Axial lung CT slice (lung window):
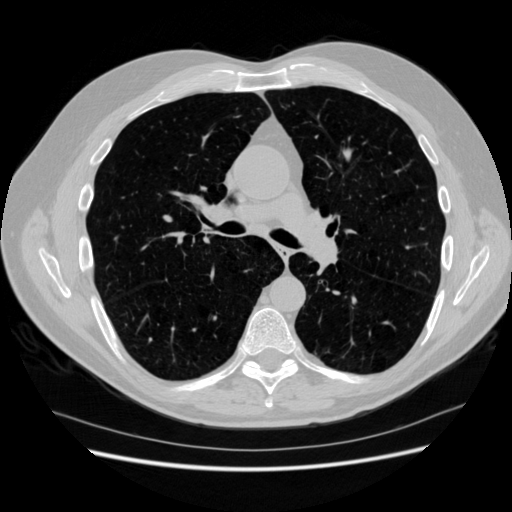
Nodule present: no